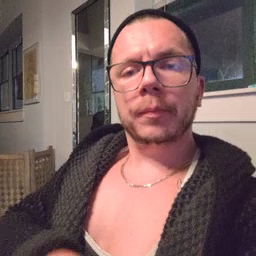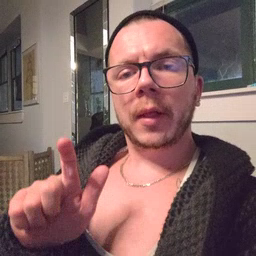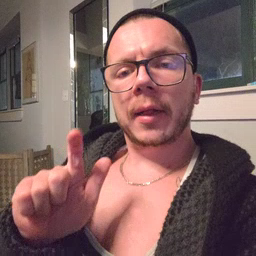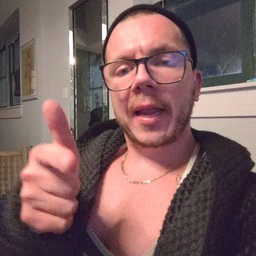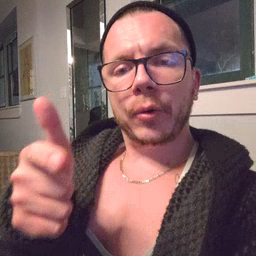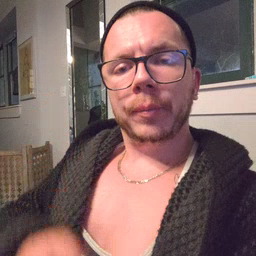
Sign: later